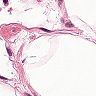
Metastatic tissue present: no